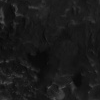
Atmospheric dust classification: not_dusty